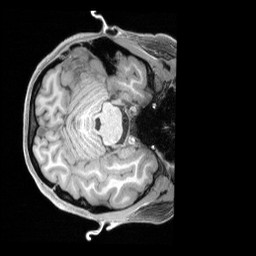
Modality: T1w
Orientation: axial
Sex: female
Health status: ill
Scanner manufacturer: siemens
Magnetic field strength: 3 T
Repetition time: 2.4 s
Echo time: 0.00201 s